Question: I have a pair of fixed location sensors (infrared) that bounce a signal off of a reflector to a fixed receiver (all 3 devices are on a single PCB, [transmitter, receiver, transmitter]). The data given to me by the API of this device is the range from each sensor to the reflector (hand, table, anything).
My question is this: using the above data, how can I determine a relative X position of the reflector. I am fairly sure this is a trivial problem but my brain is drawing a blank.
The data ranges from 0 to 240 for each sensor.
'''
var pos = 120 + (ranges.left - ranges.right);
pos = 100/240 * pos;
pos = Math.round(pos);
'''
This was my initial attempt, the idea being it gives me an x position from 0 to 100. This sort of works, in a jumpy way - but I'd like a more refined method.
While there are a lot of questions on here regarding finding distances between known points, I've not found one doing the reverse (which is what I want to do).
EDIT:
The two dark circles are the transmitters, the light circle is the receiver. The square is the reflector. The line is the X axis, I would like to know the position of the square along that line. But please note that the line may be closer or further away from the sensor at any given point.

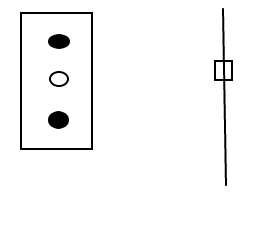
Answer: I think this works out by looking at triangles...
Using the diagram...

S is the separation of the two transmitters, R the range to the target, A,B are the distances measured by the device and 'x' is what we're trying to find.
By Pythagoras: (here A^2 denotes A squared)
'''
A^2 = R^2 + x^2 or A^2 - x^2 = R^2
'''
and
'''
B^2 = R^2 + (S+x)^2 or B^2 - (S+x)^2 = R^2
'''
rearrange this to
'''
A^2 - x^2 = B^2 - (S+x)^2
A^2 - x^2 = B^2 - S^2 - 2Sx - x^2 expand (S+x)^2
A^2 = B^2 - S^2 - 2Sx lose x^2 from both sides
A^2 - B^2 +S^2 = -2Sx rearrange
'''
finally:
'''
A^2 - B^2 + S^2
_______________ = x
-2S
'''
ta da !
I did a quick check measuring on paper and I think it's correct. Another quick check is if A is the same as B, in which case it boils down to:
'''
-S^2 / 2S == -S/2 == 1/2 way between the transmitters, which is right.
'''
Note that the final formula only involves A,B and S. We need S (the distance between transmitters) because this completes the triangle A/B/S and therefore scales the output value. You could use a fixed value for this but the output would not relate directly to the scale of the A or B values. However, you could use s=100 giving...
'''
A^2 - B^2 + 10000
x = _________________
-200
'''
or, in javascript:
'''
var pos= ((ranges.left*ranges.left)-(ranges.right*ranges.right)+10000)/200;
'''
this will give a value between 0..100 for the object being directly somewhere e.g. if both sensor values are, say 42, we get:
pos = (42*42 - 42*42 + 10000) /200; // answer = 50
If the object is directly in front of sensor A, we could have values:
pos= (100*100 - 140*140 + 10000)/200; // answer = 2
or directly in front of B:
pos= (140*140 - 100*100 + 10000)/200; // answer = 98
Further along your 'x' axis will obviously get larger values in one direction and go -ve in the other direction.
I hope that makes it clearer.